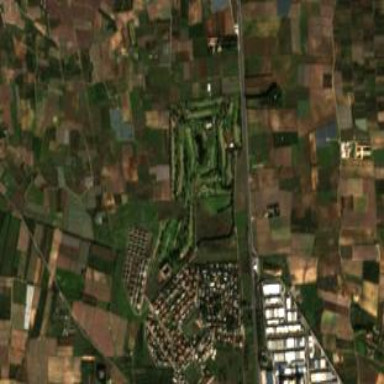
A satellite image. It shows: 18-hole golf course situated within leisure land.